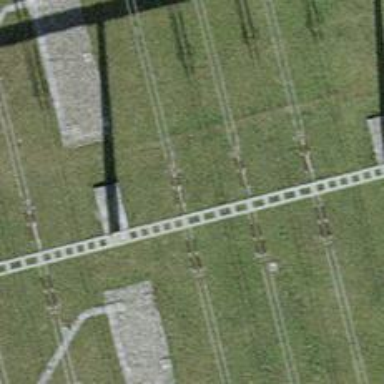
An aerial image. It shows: Power line carrying busbar.